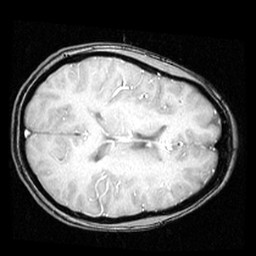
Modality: inplaneT1
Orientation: axial
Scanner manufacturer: ge
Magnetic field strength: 3 T
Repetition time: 0.2 s
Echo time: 0.0036 s